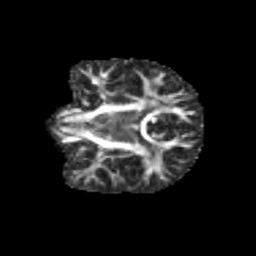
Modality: FA
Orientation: coronal
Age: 11
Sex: male
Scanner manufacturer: siemens
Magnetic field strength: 3 T
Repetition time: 3.8 s
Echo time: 0.07 s